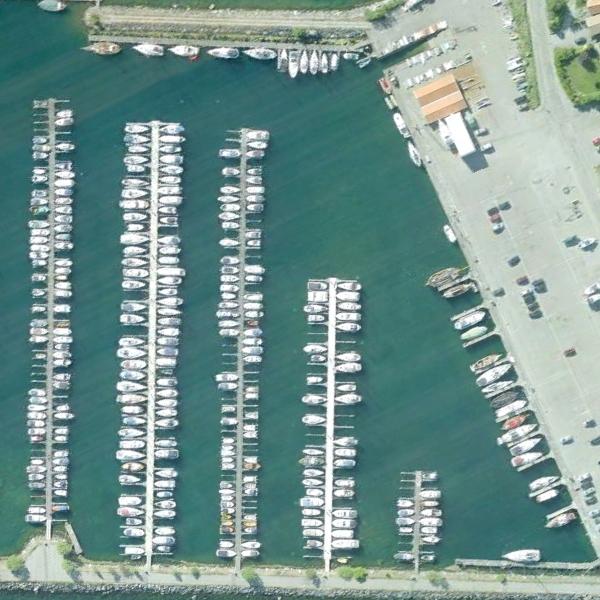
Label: Port